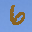
Label: 6